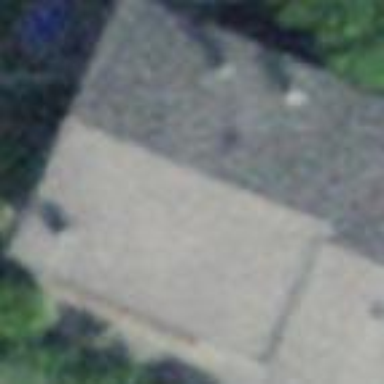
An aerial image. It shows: Simple and straightforward house.